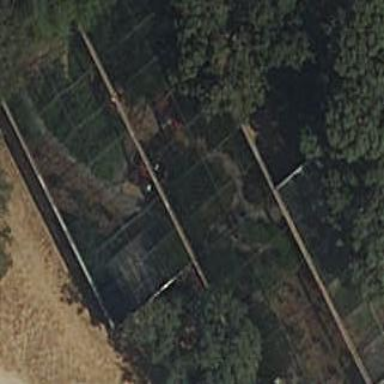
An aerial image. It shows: Greenhouse.